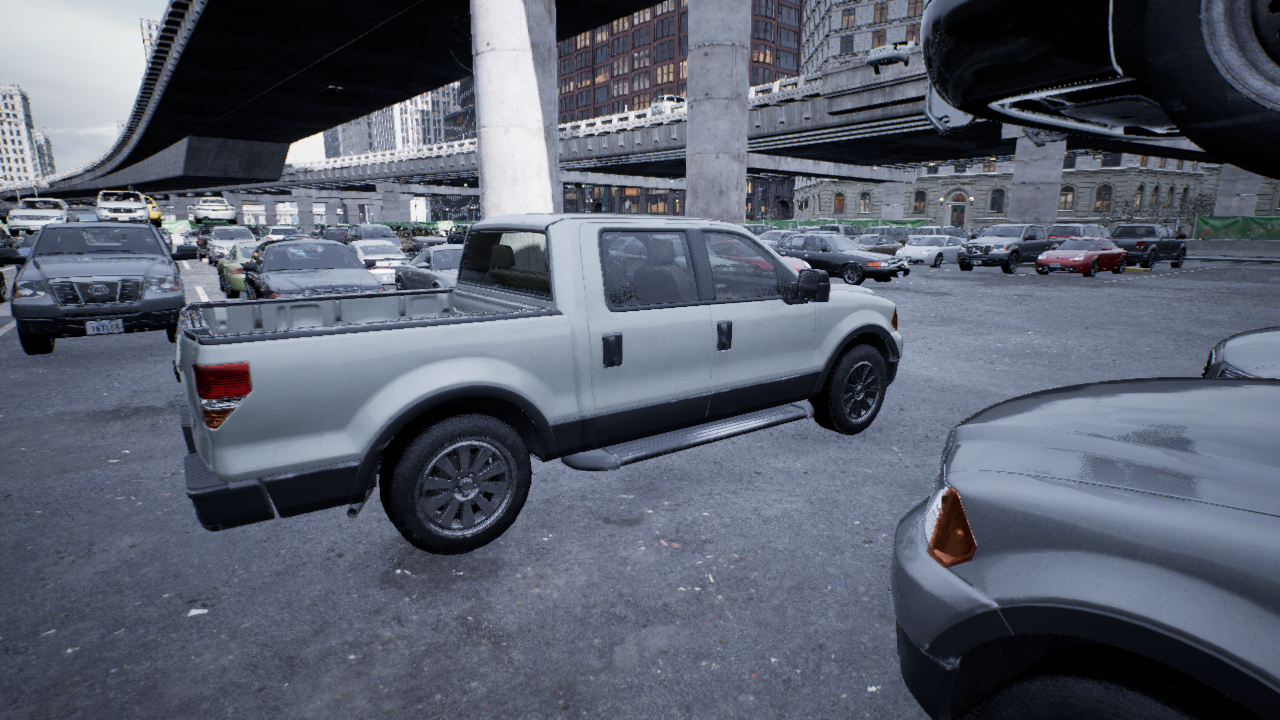
Venue: arterial
Lighting: overcast
Vehicle rig: pickup